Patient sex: F
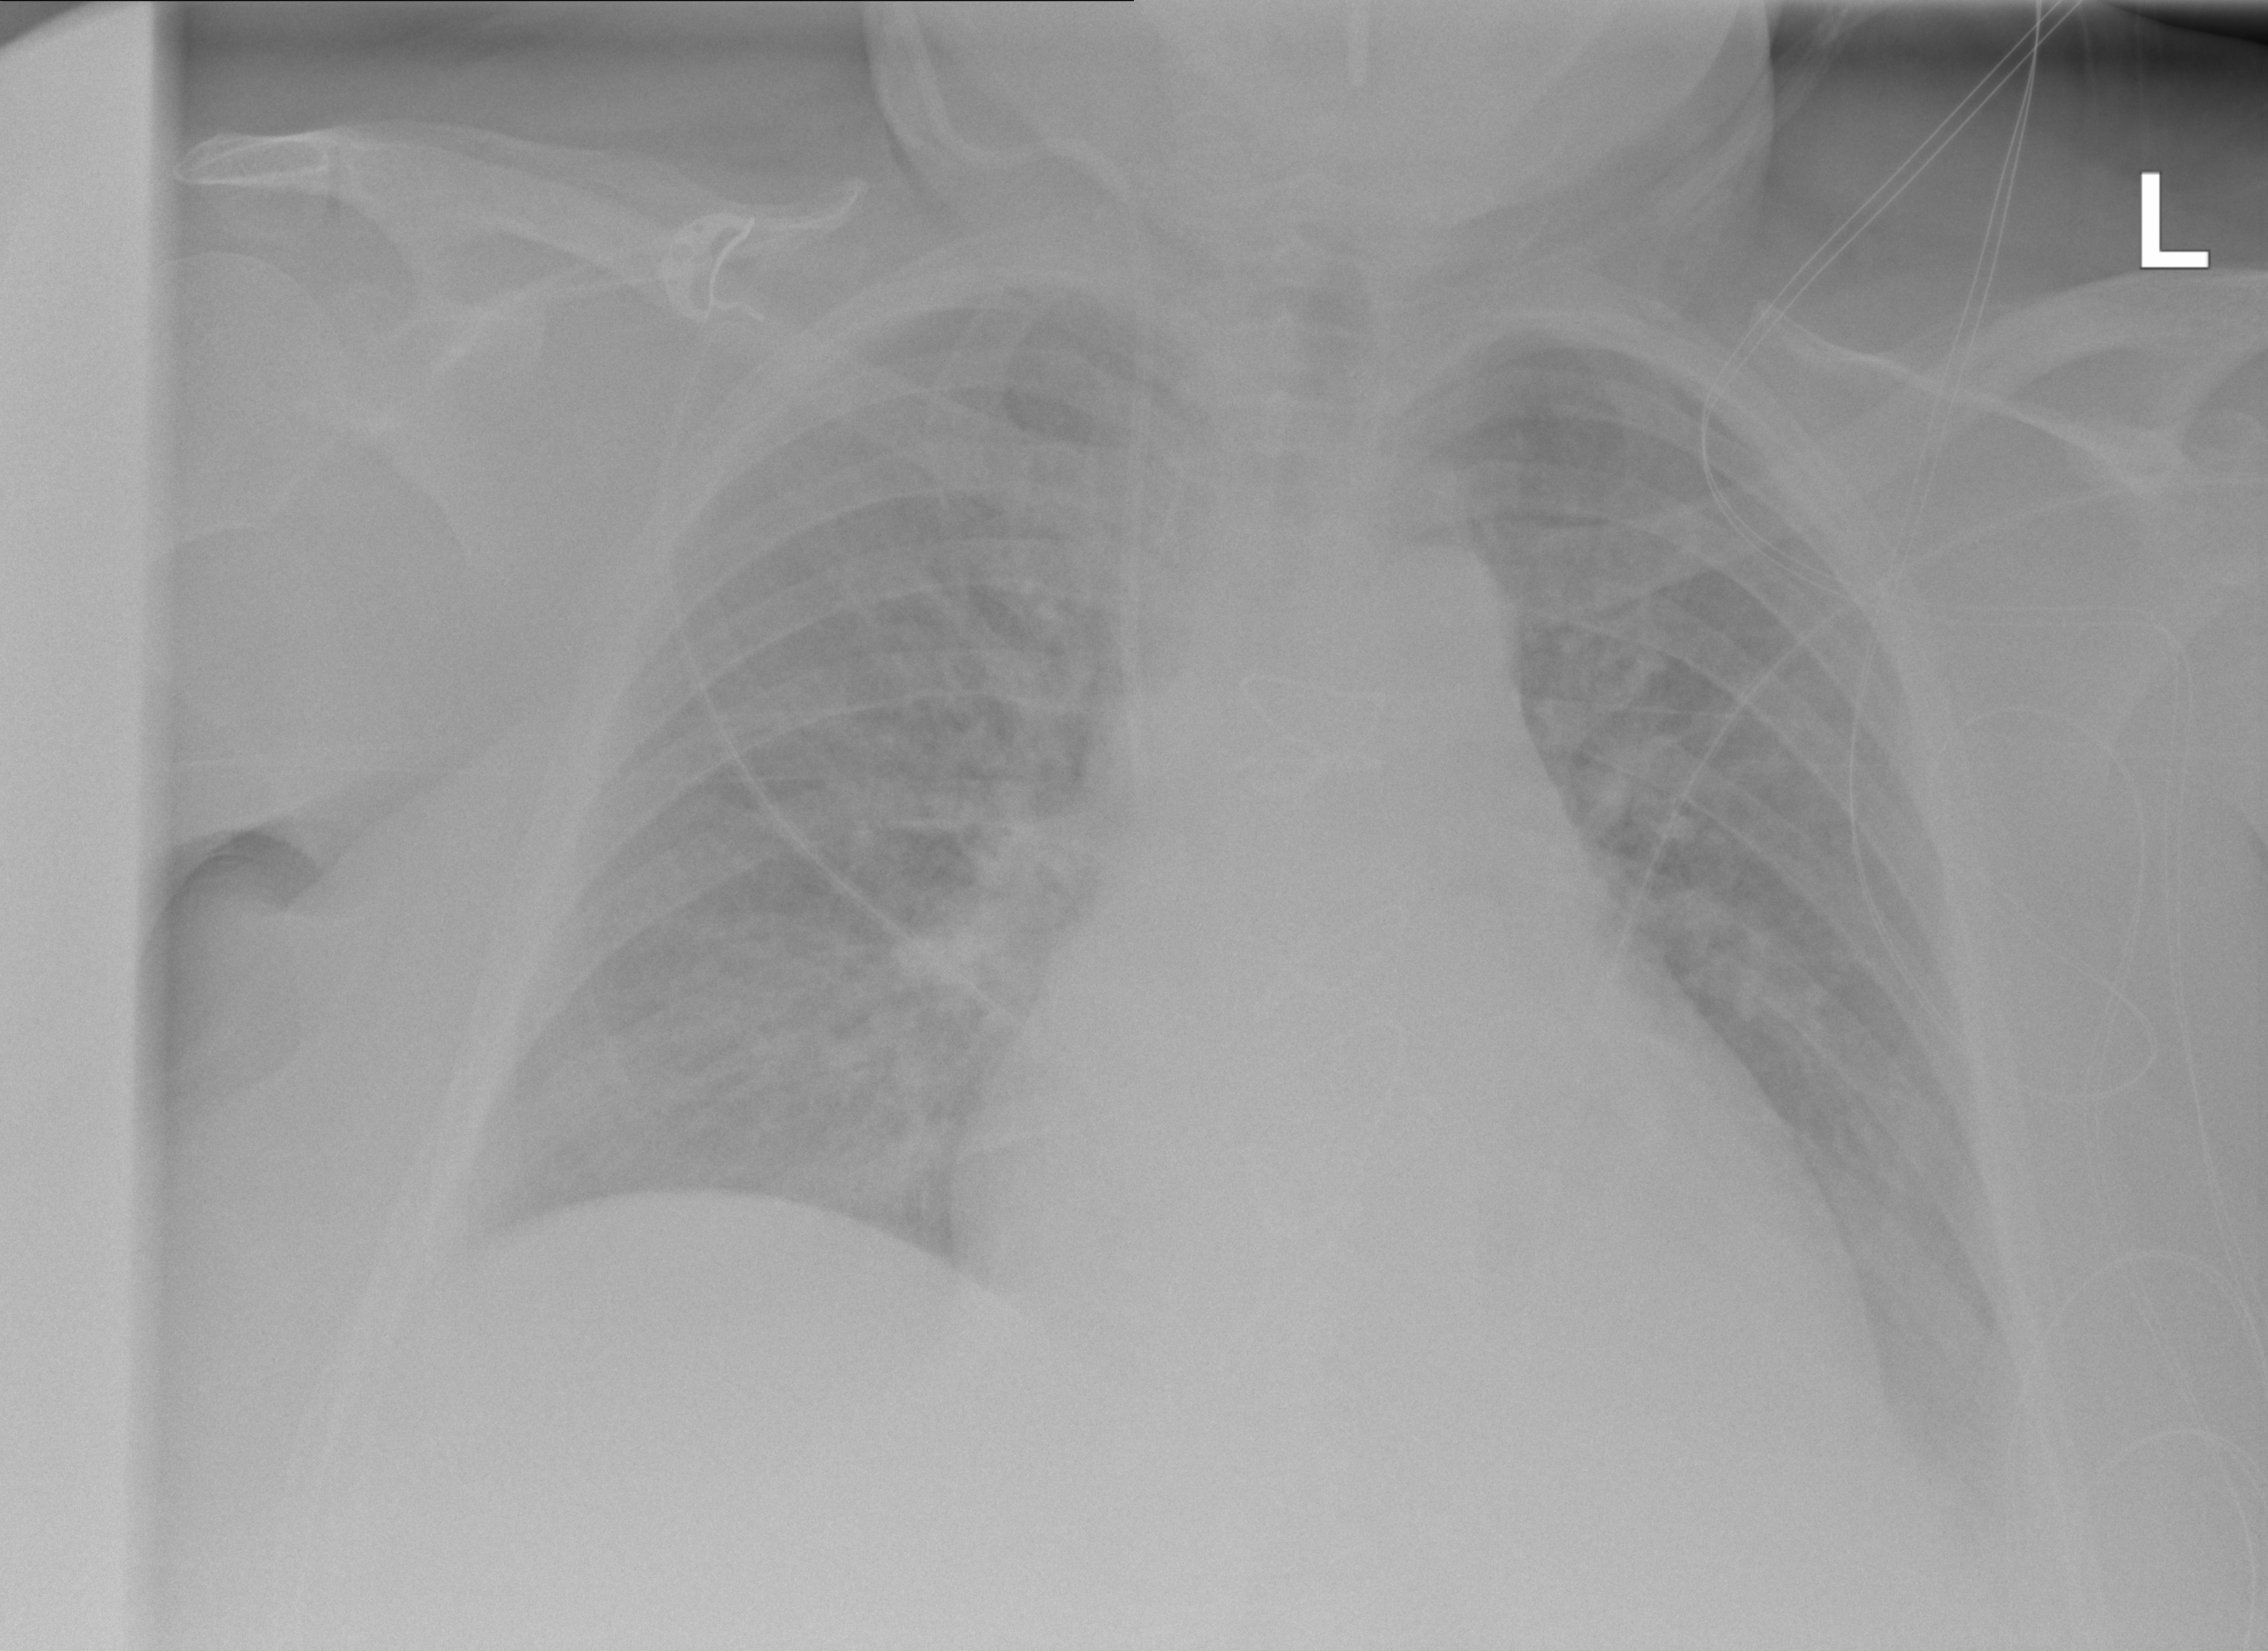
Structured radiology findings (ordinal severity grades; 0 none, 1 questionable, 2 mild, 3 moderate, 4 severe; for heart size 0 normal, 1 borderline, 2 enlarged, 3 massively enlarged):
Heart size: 2
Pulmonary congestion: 2
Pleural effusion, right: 0
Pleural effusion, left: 2
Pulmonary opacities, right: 0
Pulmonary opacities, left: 0
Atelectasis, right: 0
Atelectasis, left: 2